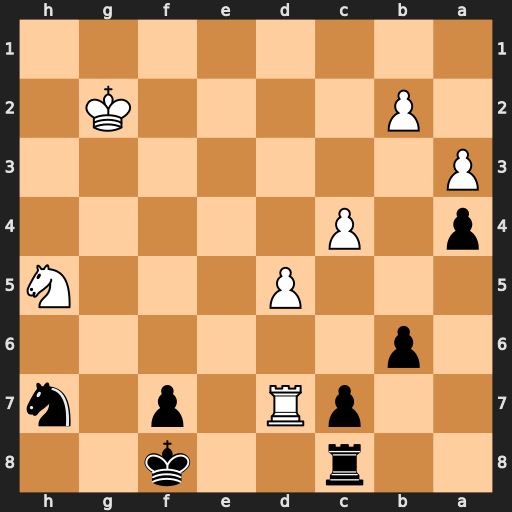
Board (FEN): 2r2k2/2pR1p1n/1p6/3P3N/p1P5/P7/1P4K1/8
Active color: b
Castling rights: -
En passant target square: -
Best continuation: Ke8 Rxf7 Kxf7